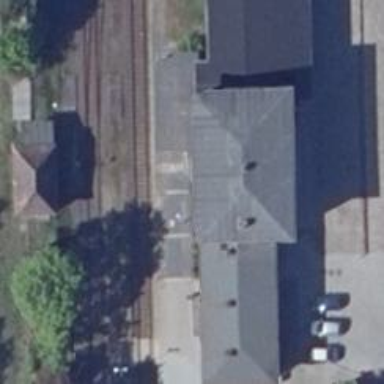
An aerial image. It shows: Public transport stop position along the railway.